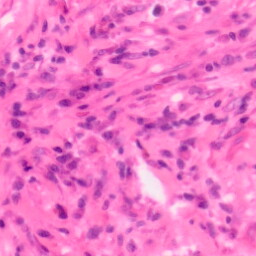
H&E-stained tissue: Colon